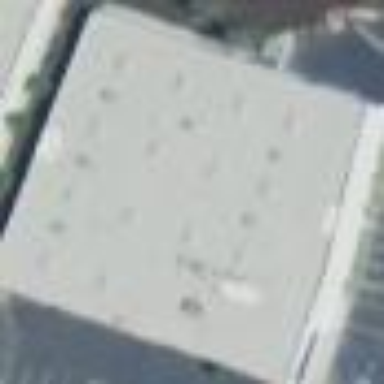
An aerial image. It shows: Warehouse.